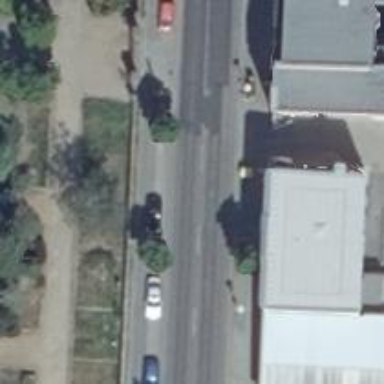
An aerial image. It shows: Marked asphalt road with tertiary classification and parking lanes on the left side.